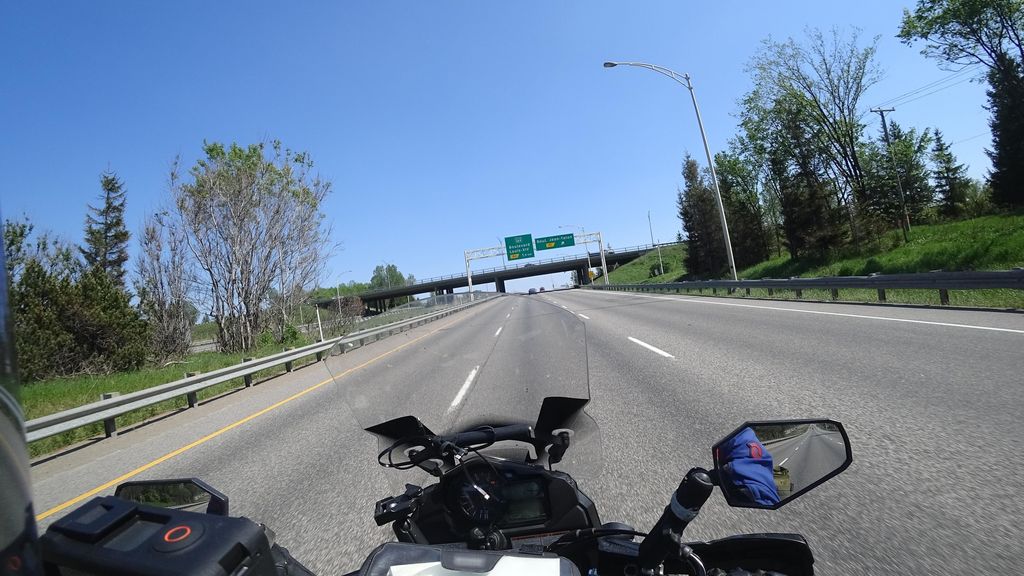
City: quebec_city